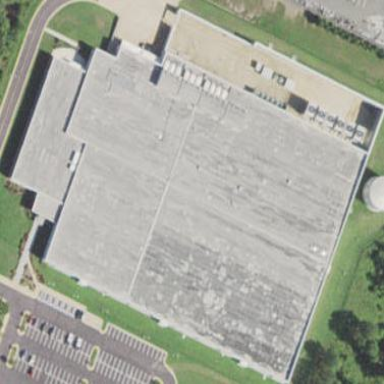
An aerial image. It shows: Data center building.